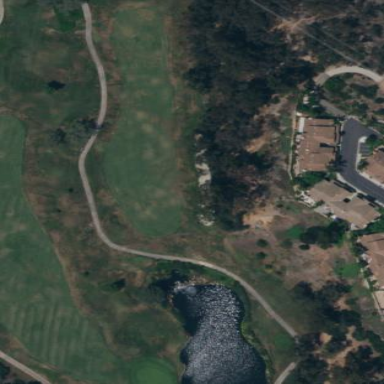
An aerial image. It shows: Rough area on grassy golf course.